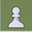
Piece: wP